Question: while using the given below code showing one error. The error is : 'Conversion from type 'DBNull' to type 'String' is not valid.' Help me to find a proper solution. thank you.
Code:
'''
cmd1 = con1.CreateCommand
cmd1.CommandText = "SELECT * from staff_profile where staff_id='" + STFID + "'"
sdr1 = cmd1.ExecuteReader
If sdr1.Read = True Then
'Image1.ImageUrl = sdr1("photo_url")
Dim N1, N2, N3 As String
N1 = sdr1("first_name")
N2 = sdr1("middle_name")
N3 = sdr1("last_name")
Label15.Text = N1 + " " + N2 + "" + N3
Label16.Text = sdr1("designation")
Label17.Text = sdr1("department")
Label18.Text = sdr1("date_of_birth")
Label19.Text = sdr1("age")
Label20.Text = sdr1("father_name")
Label21.Text = sdr1("permanant_address")
Label23.Text = sdr1("mobile")
Label26.Text = sdr1("dateofjoin")
End If
sdr1.Close()
con1.Close()
'''
Error Screen:

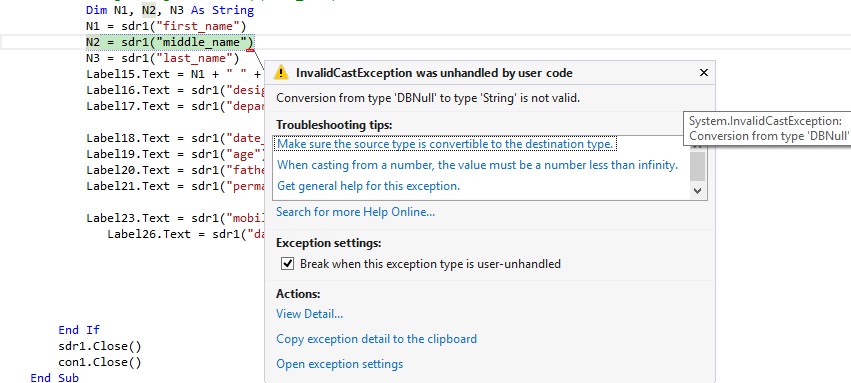
Answer: Try like this:
'''
N2 = sdr1("middle_name").ToString()
'''
or you can first check if it is not null like this:
'''
If Not IsDBNull(sdr1("middle_name")) Then
N2 = sdr1("middle_name")
End If
'''